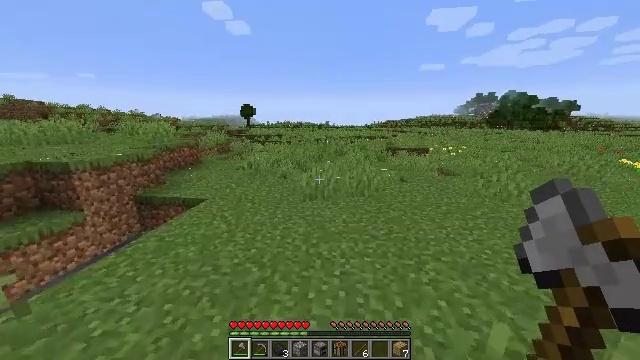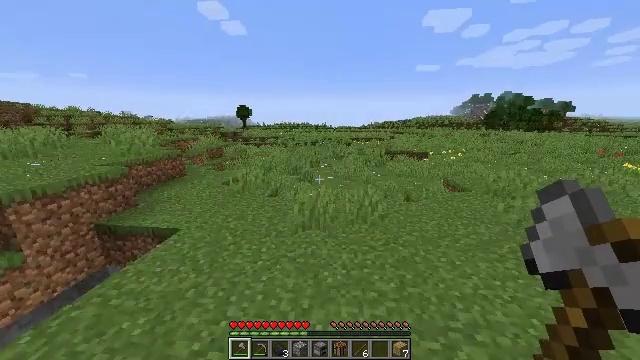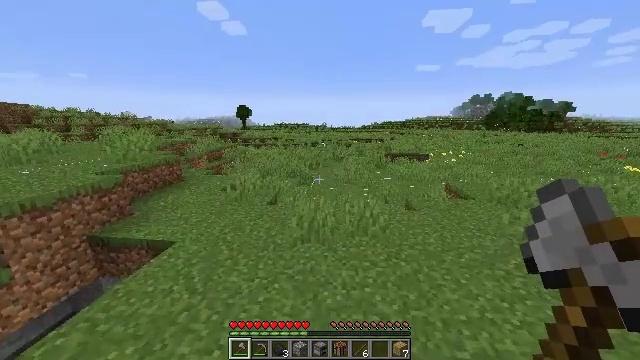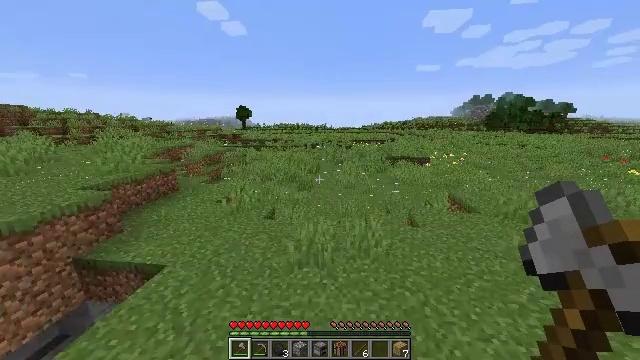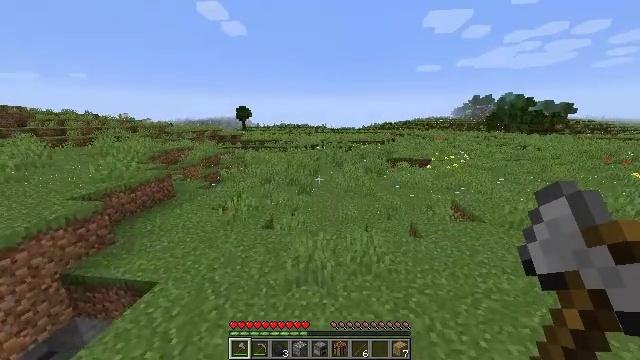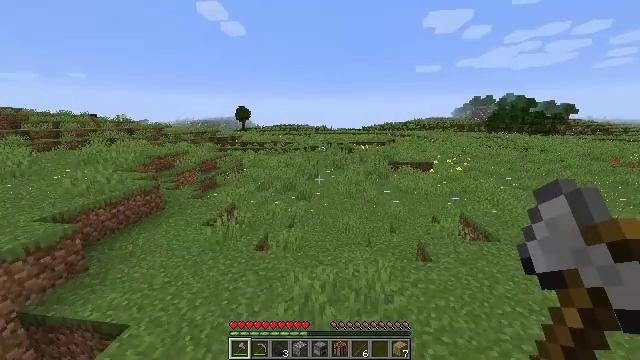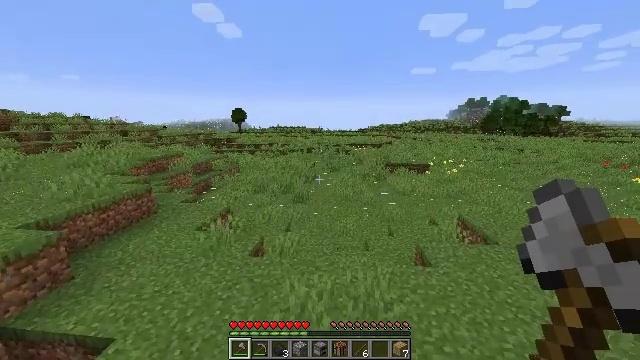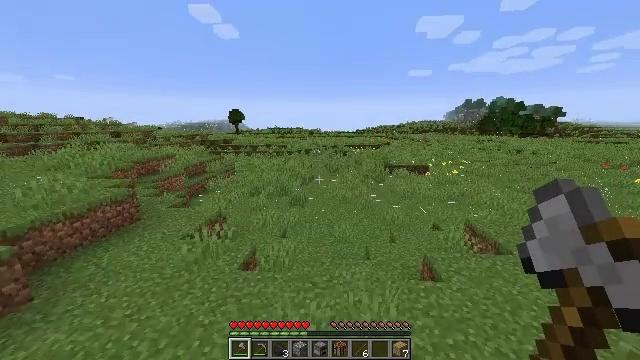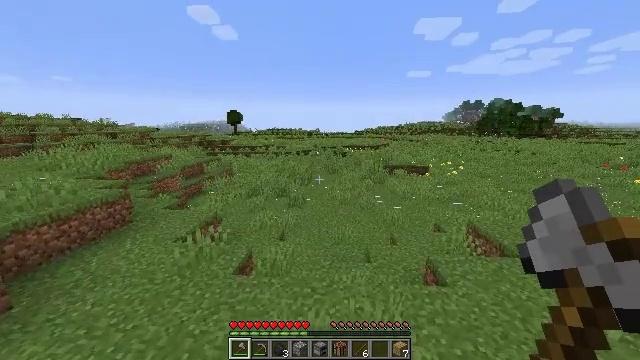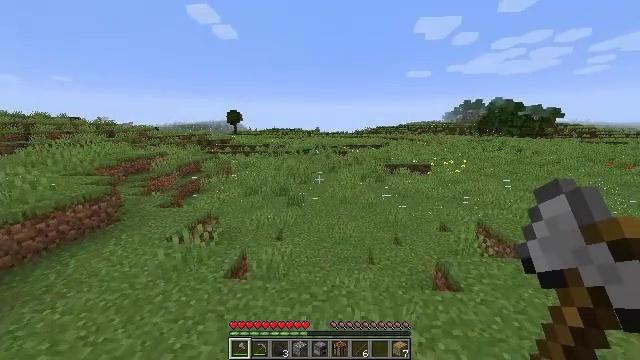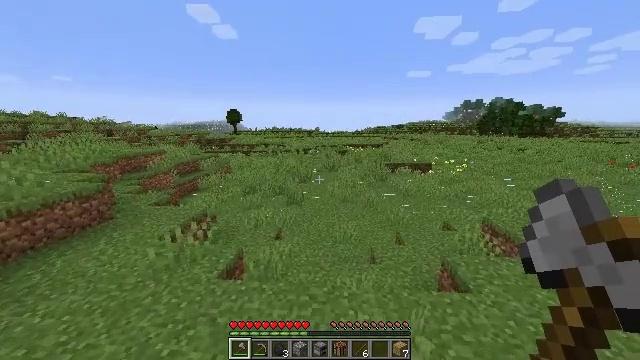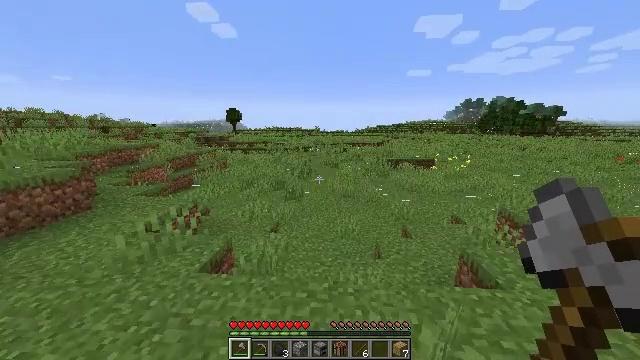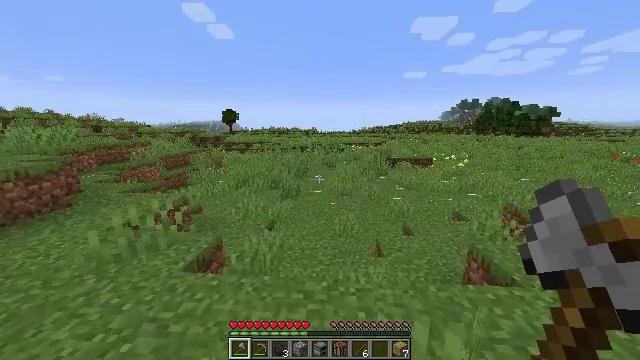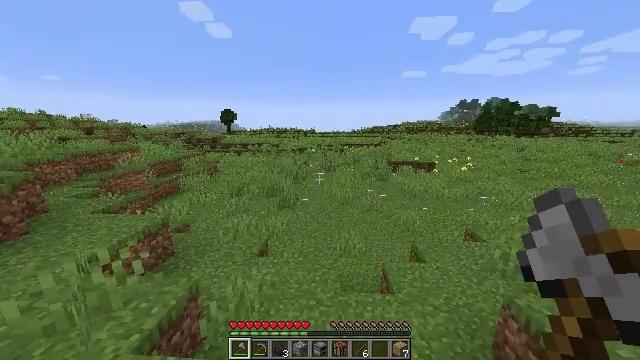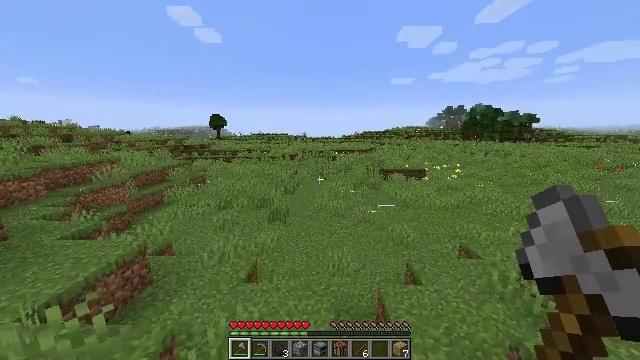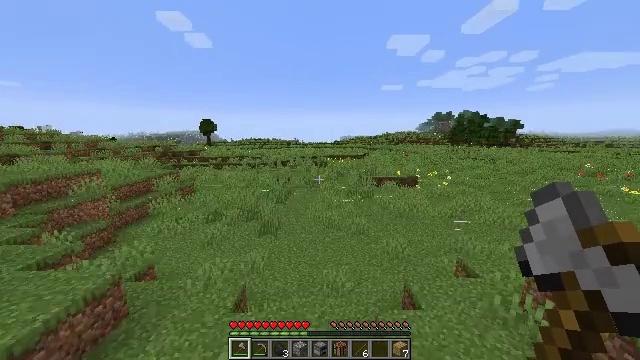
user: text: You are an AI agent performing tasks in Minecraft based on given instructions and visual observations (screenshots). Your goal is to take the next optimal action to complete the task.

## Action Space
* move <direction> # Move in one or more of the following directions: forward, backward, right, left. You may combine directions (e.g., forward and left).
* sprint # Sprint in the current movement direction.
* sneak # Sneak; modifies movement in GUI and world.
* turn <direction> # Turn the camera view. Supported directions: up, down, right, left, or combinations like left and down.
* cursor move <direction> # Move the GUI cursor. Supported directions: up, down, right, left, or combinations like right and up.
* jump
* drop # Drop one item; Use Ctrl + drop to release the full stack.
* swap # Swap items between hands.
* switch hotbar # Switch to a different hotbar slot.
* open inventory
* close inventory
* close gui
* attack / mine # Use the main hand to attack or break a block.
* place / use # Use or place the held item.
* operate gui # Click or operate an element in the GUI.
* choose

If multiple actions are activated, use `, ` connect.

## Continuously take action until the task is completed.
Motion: motion action
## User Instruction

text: Gather tall grass by hitting it.
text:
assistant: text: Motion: move forward, sprint, jump
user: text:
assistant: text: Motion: move forward, sprint, jump
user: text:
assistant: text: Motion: move forward, sprint, jump
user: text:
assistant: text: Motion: move forward, sprint, jump
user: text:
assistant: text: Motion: move forward, sprint, jump
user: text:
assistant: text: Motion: move forward, sprint, jump
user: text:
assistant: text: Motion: move forward, sprint, jump
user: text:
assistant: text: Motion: move forward, sprint, jump
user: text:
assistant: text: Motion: move forward, sprint, jump
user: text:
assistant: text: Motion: move forward, sprint, jump
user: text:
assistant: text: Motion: move forward, sprint, jump
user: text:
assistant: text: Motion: move forward, sprint, jump
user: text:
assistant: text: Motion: move forward, sprint, jump
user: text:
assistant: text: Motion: move forward, sprint, turn right and up, jump
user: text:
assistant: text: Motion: move forward, sprint, turn right and up, jump
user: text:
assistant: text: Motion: move forward, sprint, turn right, jump
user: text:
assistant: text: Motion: move forward, sprint, turn right, jump
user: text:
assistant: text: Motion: move forward, sprint, turn right, jump
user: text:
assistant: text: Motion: move forward, sprint, jump
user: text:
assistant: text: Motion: move forward, sprint, jump
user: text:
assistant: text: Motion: move forward, sprint, jump
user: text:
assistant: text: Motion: move forward, sprint, jump
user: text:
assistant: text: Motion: move forward, sprint, jump
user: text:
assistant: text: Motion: move forward, sprint, jump
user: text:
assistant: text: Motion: move forward, sprint, jump
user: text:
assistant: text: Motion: move forward, sprint, jump
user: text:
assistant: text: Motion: move forward, sprint, jump
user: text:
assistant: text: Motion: move forward, sprint, jump
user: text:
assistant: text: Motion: move forward, sprint, turn right, jump
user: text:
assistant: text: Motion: move forward, sprint, jump